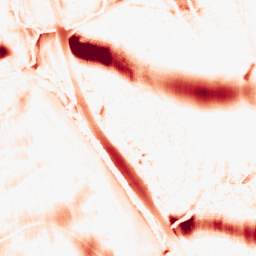
Category: morphological
Decomposition family: morphological_ellipse
Decomposition parameters: operation: opening
width: 50
height: 30
Upsampling method: bilinear
Upsampling parameters: scale: 4
Upsampling scale: 4